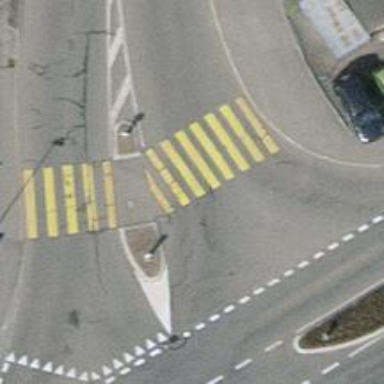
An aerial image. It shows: Marked crossing with island.